Question: the website is available to inspect here - <URL>
I have created a fluid layout and have placed a 600 pixel wide image into the 'content' column, but when I resize the window, so that the 'content' column is less than 600 pixels wide, the result is that the image is overlapping with the sidebar as shown below.
I thought that adding the 'min-width' property to 'div id ="content"' would possibly be a way to resolve the issue, but if this property is added the green sidebar will sit underneath the 'div id ="content"' when the web page is reduced in size.
'''
#content {
min-width: 600px;
float:left;
width:70%;
}
'''

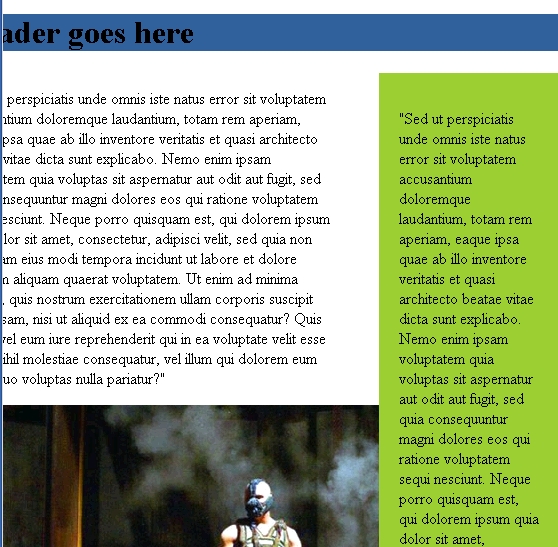
Answer: add width:100% to image
'''
<img src="bane.jpg" alt="bane" style="width: 100%;">
'''
and remove min-width: 600px; from content